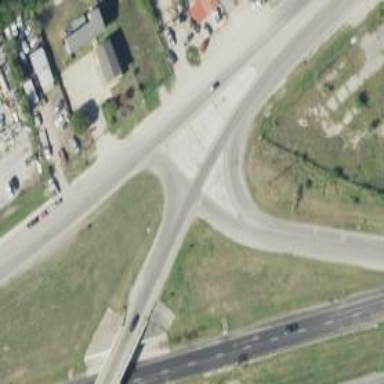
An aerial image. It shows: Secondary link road.